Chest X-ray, AP view. Patient: 33 years old, sex M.
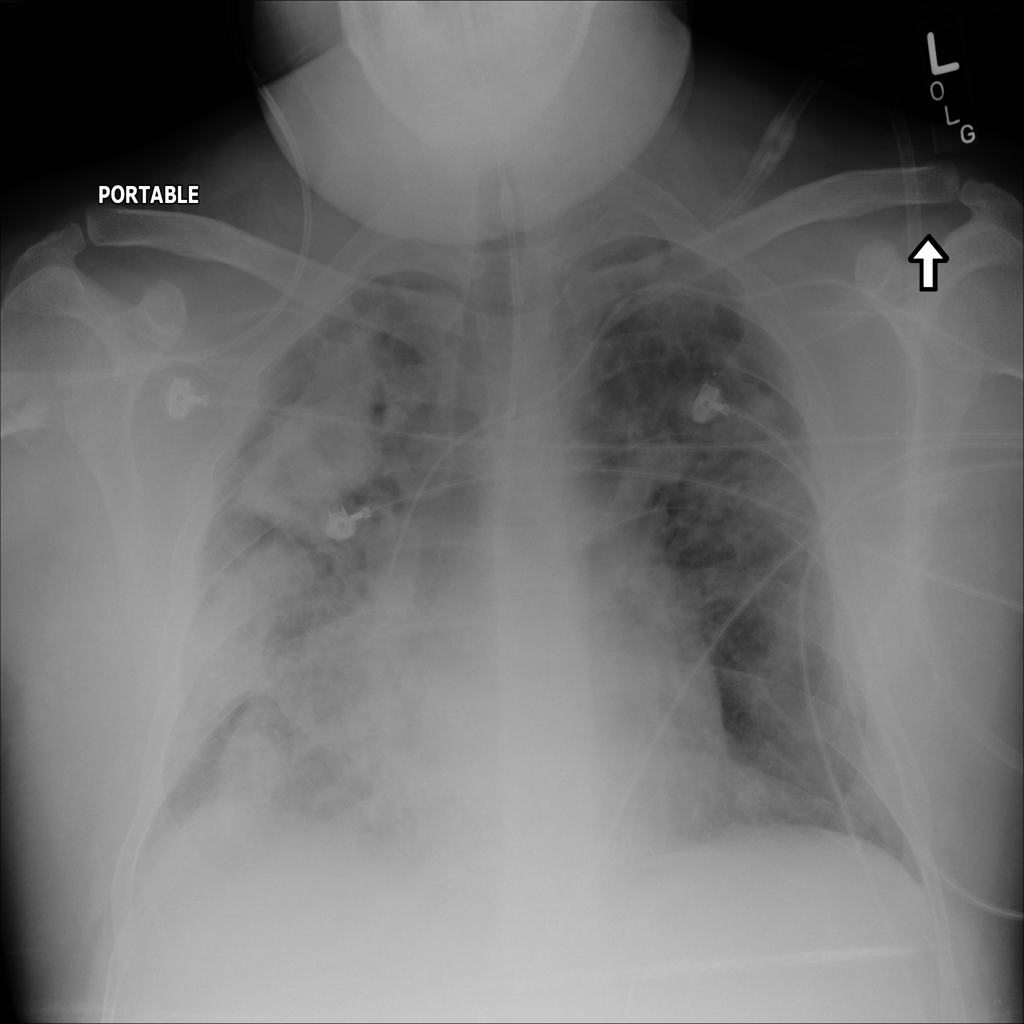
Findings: Consolidation